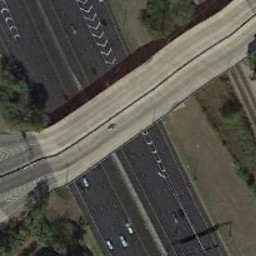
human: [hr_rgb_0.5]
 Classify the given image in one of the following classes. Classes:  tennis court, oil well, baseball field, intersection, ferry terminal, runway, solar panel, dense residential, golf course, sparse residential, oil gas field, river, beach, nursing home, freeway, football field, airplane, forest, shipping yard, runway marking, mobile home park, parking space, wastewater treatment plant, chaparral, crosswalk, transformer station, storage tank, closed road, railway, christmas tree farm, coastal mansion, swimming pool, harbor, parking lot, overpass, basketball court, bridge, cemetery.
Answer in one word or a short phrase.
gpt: overpass